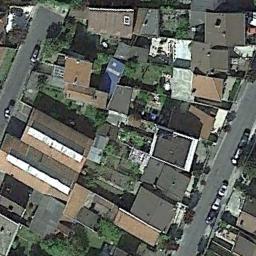
Label: residential